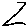
Label: zigzag